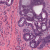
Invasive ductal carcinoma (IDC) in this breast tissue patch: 0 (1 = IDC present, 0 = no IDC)